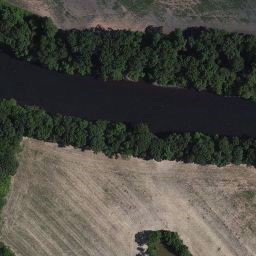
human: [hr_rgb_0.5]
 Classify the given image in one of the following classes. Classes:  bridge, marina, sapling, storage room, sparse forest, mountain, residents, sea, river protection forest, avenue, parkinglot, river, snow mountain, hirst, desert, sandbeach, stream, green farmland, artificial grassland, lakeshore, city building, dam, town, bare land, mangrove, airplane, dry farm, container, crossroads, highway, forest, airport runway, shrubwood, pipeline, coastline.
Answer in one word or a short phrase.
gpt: river